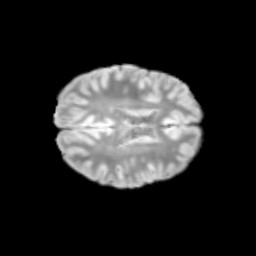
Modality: T2w
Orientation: axial
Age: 11
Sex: male
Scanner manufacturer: siemens
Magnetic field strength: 3 T
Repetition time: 3.8 s
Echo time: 0.07 s